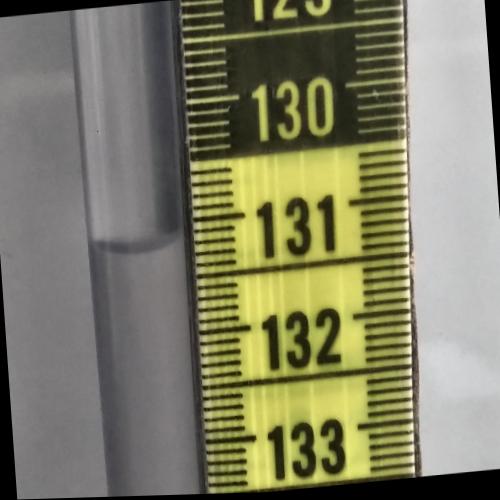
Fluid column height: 131.2 cm